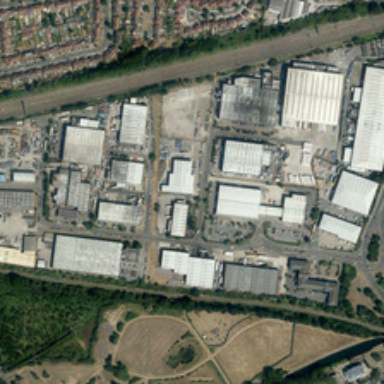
There is a residential area  a factory and a green and brown field with trees divided by roads and a river .